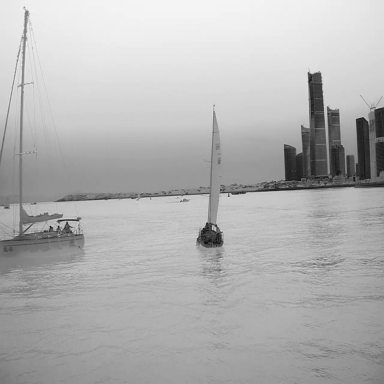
There are seven objects shown in the infrared image, including four sailboats, a container_ship, and two bulk_carriers.